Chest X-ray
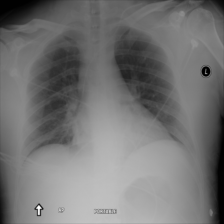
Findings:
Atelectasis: negative
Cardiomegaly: negative
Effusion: negative
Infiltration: negative
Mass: negative
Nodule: negative
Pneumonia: negative
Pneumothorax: negative
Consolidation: negative
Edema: negative
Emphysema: negative
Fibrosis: negative
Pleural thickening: negative
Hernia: negative